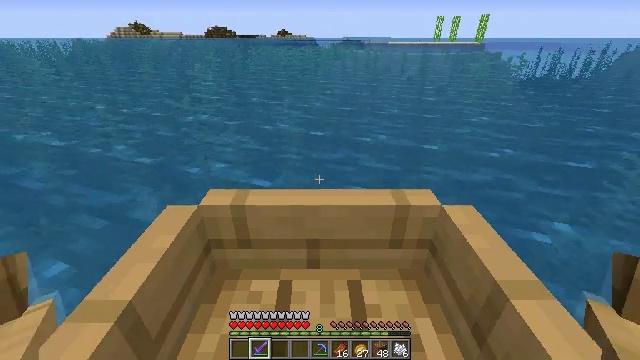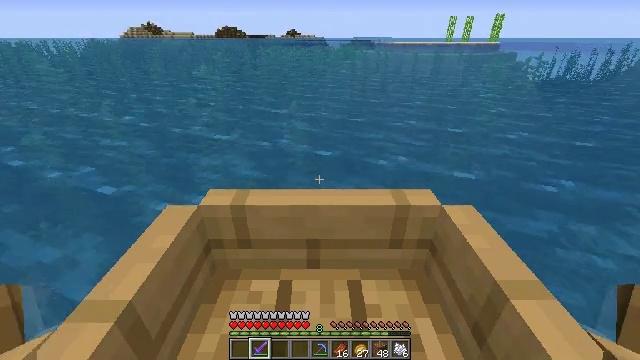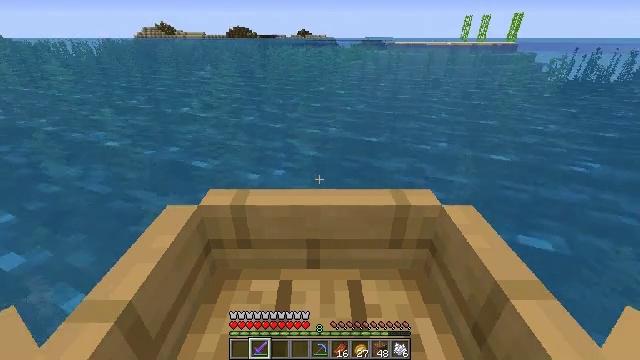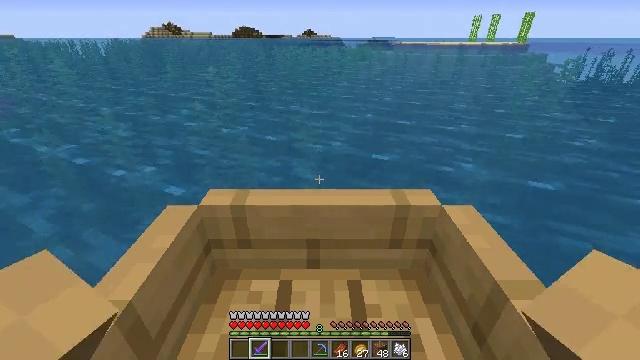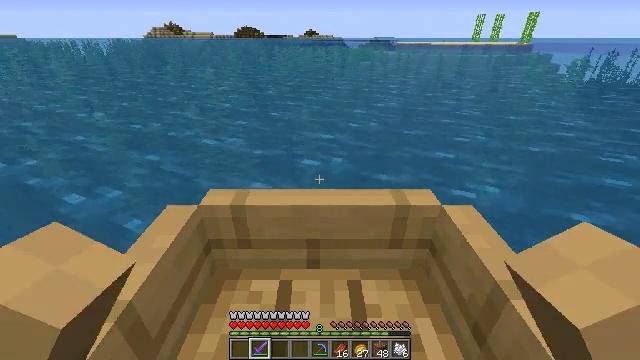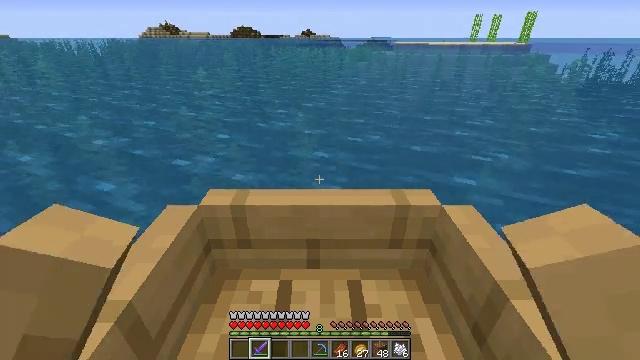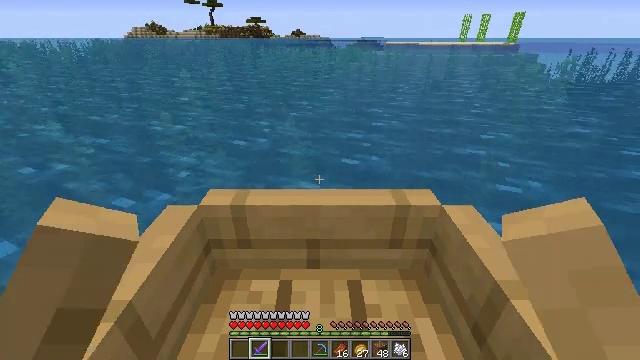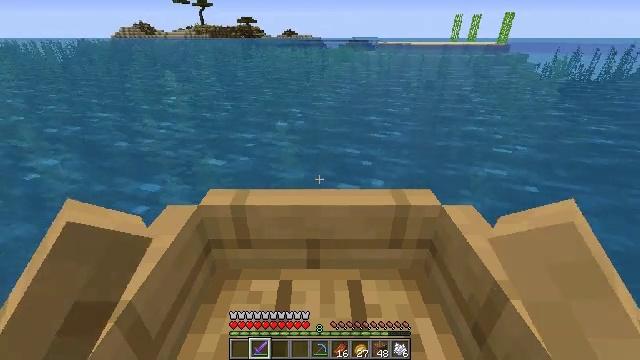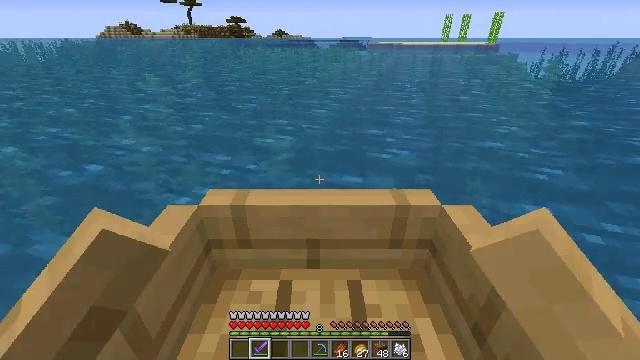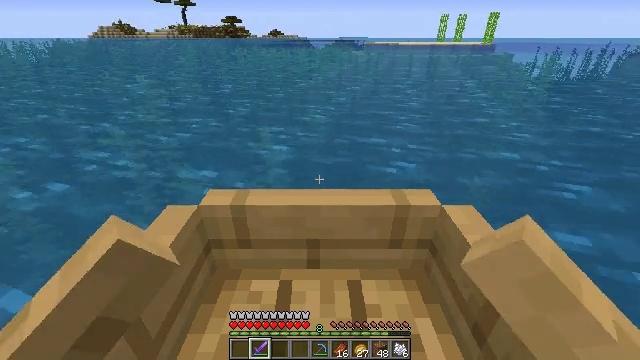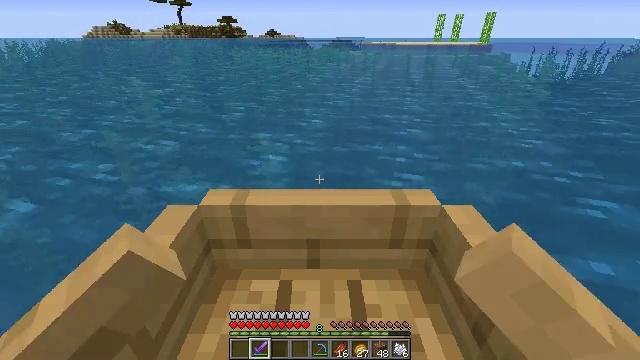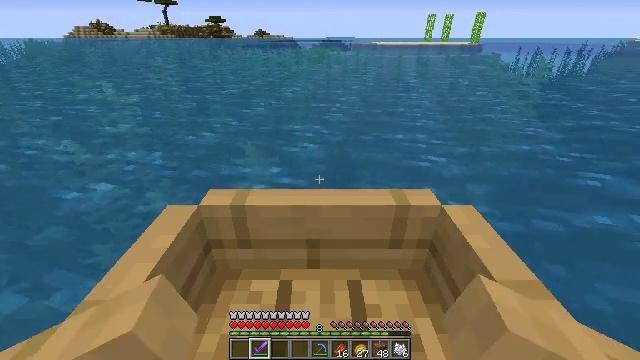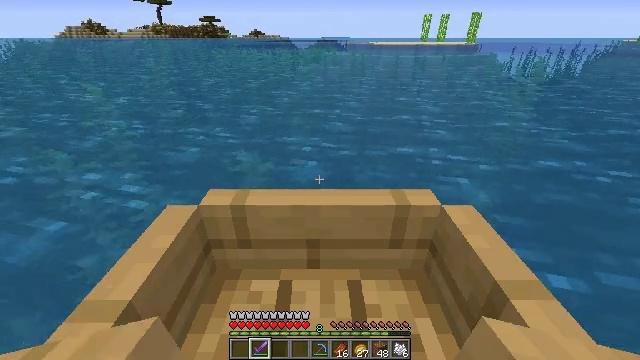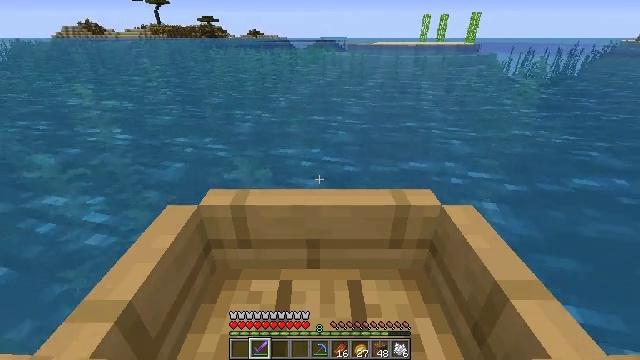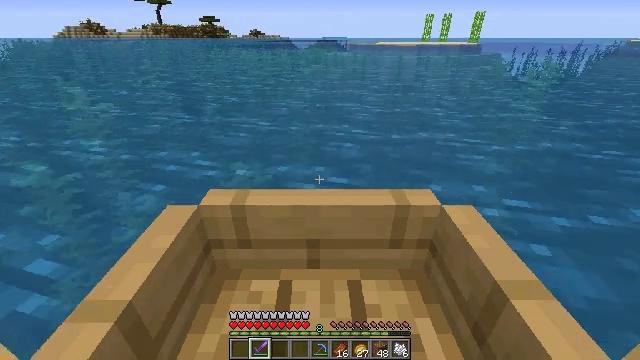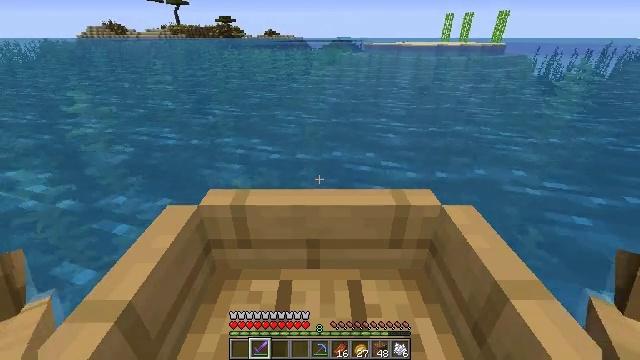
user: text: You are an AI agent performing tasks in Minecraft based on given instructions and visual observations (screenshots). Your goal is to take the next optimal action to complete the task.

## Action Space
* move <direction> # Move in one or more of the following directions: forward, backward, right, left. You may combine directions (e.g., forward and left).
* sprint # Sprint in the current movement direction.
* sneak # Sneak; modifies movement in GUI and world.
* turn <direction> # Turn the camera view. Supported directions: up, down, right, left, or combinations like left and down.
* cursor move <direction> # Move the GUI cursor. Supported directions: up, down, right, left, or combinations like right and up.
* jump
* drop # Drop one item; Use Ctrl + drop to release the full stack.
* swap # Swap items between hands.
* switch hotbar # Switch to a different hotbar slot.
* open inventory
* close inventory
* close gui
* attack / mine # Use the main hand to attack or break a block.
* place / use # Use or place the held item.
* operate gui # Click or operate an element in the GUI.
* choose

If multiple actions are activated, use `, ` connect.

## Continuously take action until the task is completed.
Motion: motion action
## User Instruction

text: Collect the grass from the surface.
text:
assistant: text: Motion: move forward
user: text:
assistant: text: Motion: move forward
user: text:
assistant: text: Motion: move forward and move right
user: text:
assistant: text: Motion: move forward and move right
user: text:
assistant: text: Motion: move forward and move right
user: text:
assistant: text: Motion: move forward
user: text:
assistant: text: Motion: move forward
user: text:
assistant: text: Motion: move forward
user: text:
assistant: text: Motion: move forward
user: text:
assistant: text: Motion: move forward
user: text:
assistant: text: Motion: move forward
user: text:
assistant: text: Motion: move forward and move left
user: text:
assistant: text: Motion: move forward and move left
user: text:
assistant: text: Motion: move forward and move left
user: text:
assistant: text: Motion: move forward
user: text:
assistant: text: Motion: move forward
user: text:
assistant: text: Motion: move forward
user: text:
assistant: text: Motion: move forward
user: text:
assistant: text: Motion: move forward
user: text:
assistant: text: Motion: move forward and move right
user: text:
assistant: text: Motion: move forward and move right
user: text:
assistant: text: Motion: move forward and move right
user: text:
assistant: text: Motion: move forward
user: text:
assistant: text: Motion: move forward
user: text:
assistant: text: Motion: move forward
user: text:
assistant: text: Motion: move forward
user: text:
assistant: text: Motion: move forward
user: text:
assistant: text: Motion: move forward
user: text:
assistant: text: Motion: move forward
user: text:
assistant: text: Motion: move forward and move left